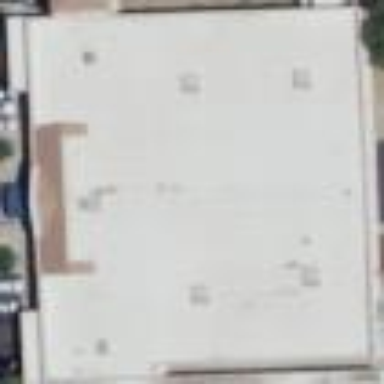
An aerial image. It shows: Building.